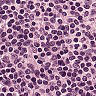
Metastatic tissue present: no